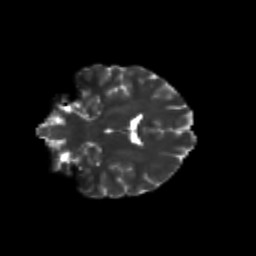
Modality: T2w
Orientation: coronal
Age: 22
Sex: female
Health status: healthy
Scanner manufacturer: siemens
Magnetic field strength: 3 T
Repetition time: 8.6 s
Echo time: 0.095 s